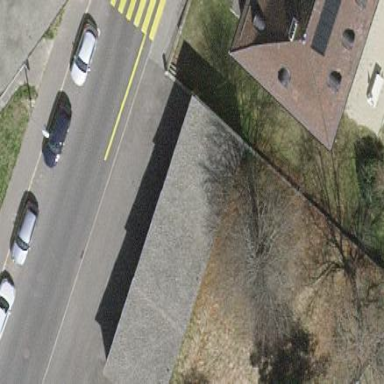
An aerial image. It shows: Garages with flat roofs.